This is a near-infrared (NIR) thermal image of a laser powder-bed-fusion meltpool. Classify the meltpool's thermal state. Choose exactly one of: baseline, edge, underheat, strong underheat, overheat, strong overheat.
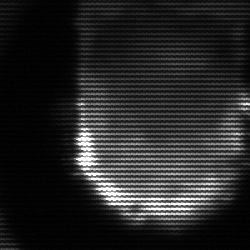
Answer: baseline